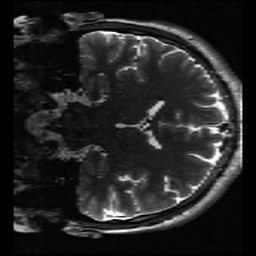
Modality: inplaneT2
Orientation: coronal